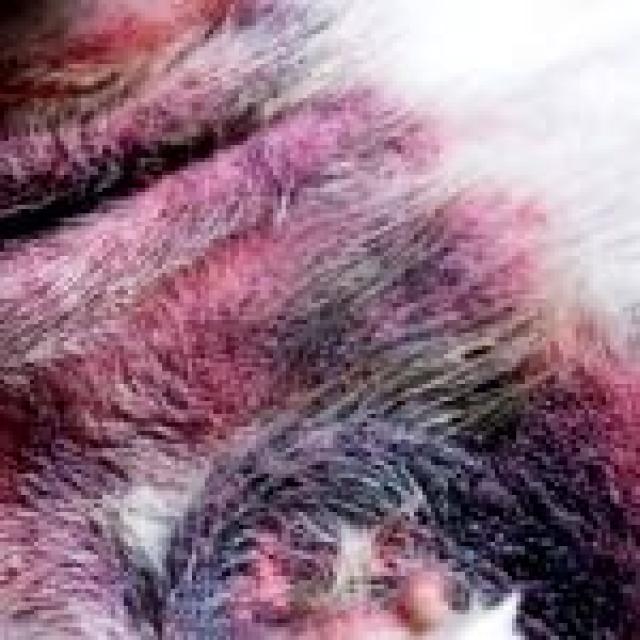
Canine fungal skin infection — characterized by alopecia, scaling, crusting, and circular lesions. Common agents include Malassezia and Candida species.